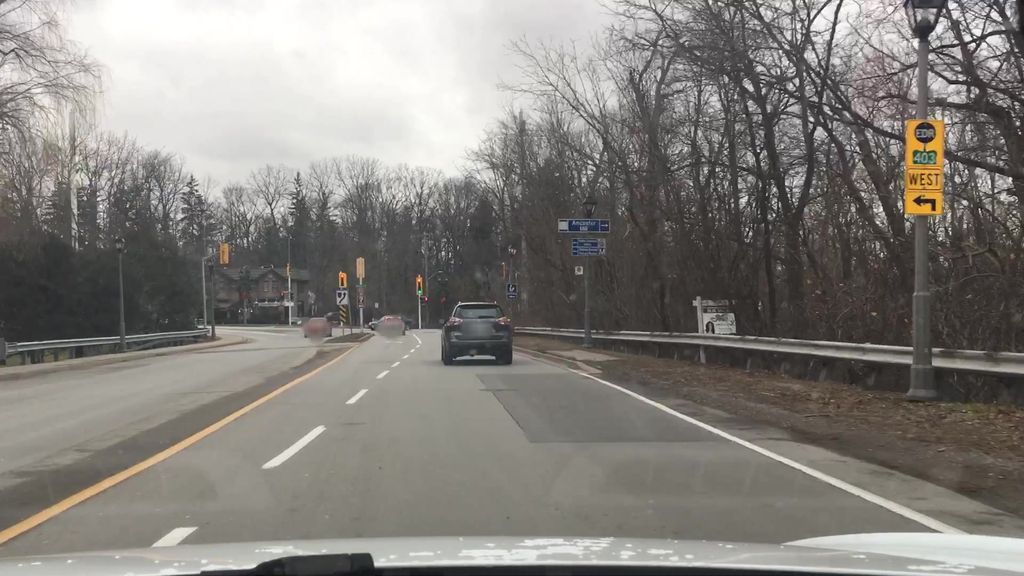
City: hamilton